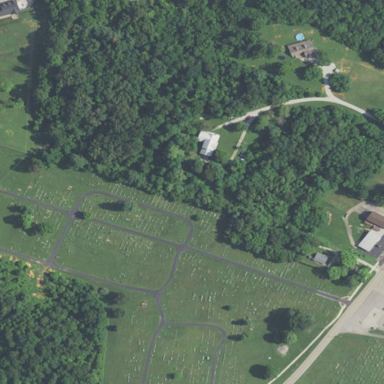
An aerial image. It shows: Cemetery.